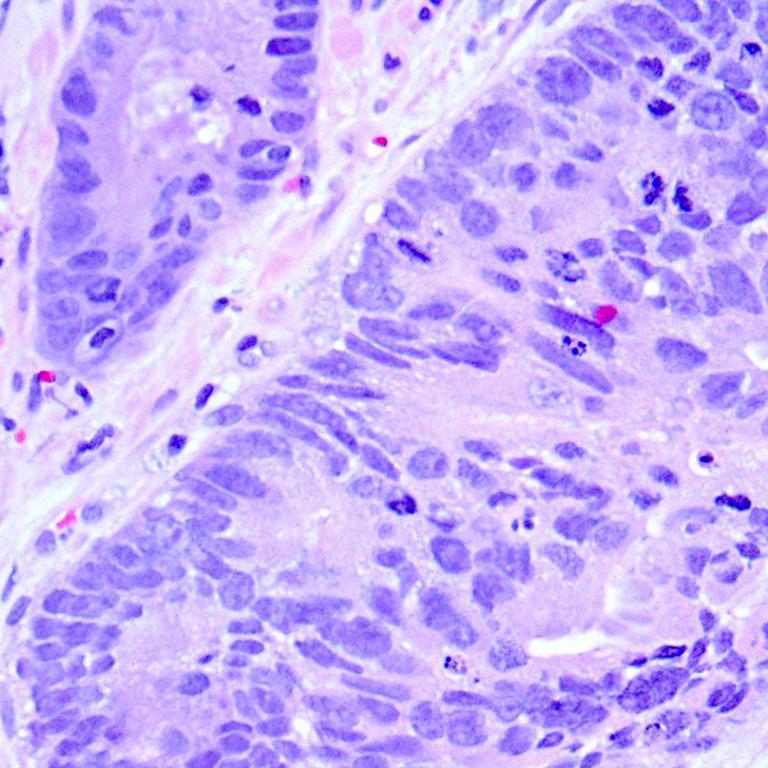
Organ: colon
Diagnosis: adenocarcinomas